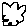
Label: cloud